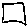
Label: square